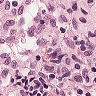
Metastatic tissue present: no